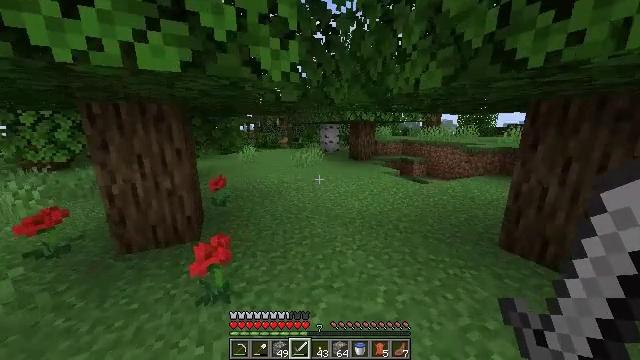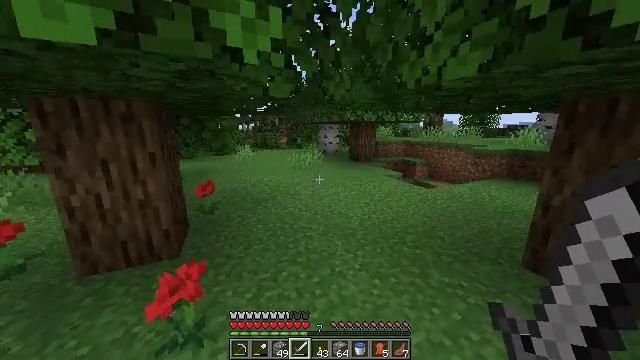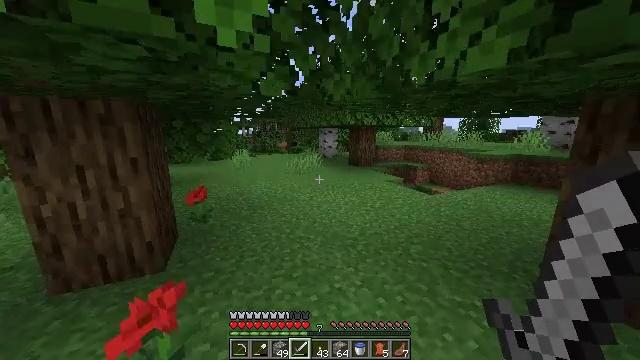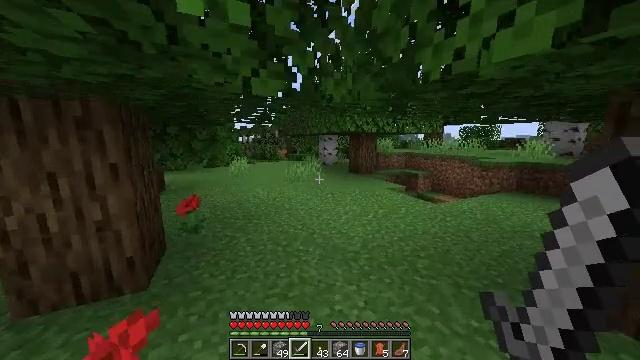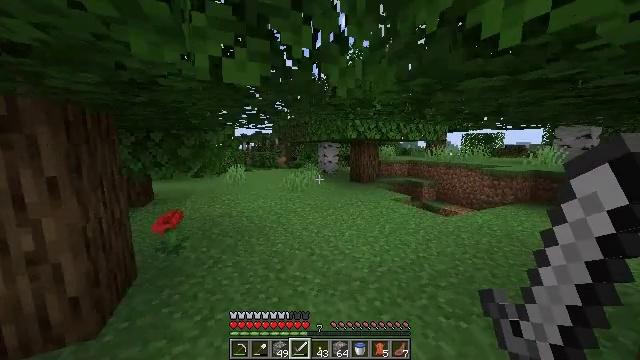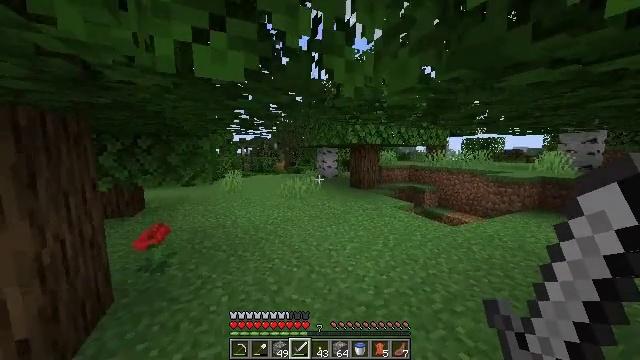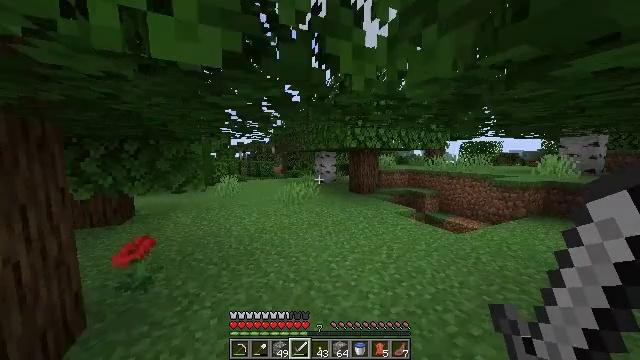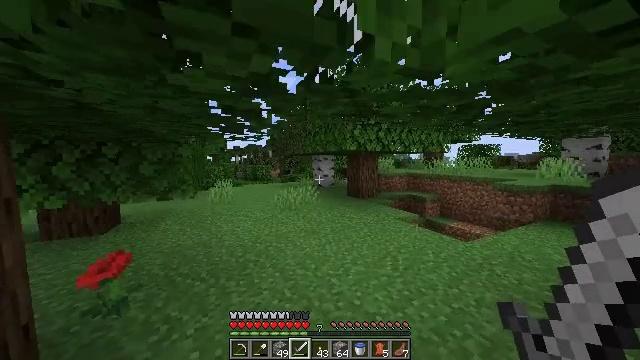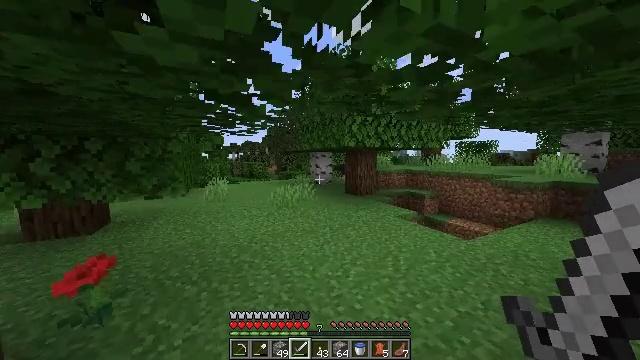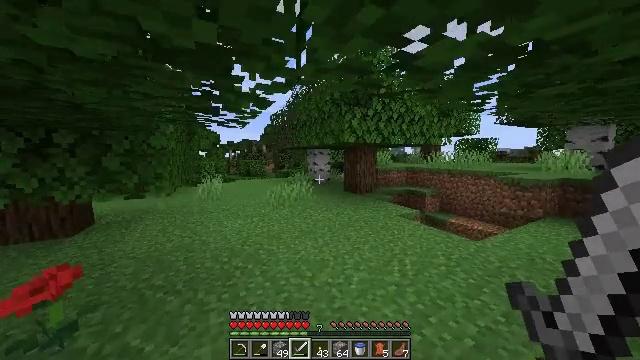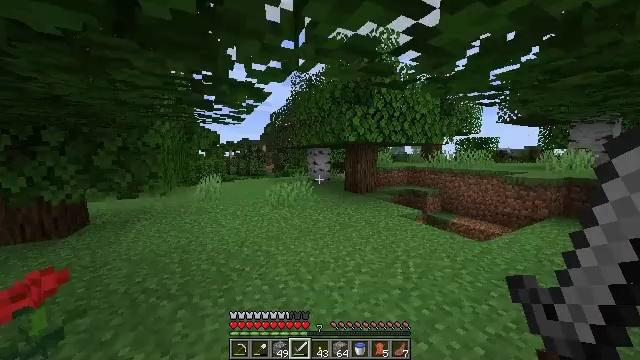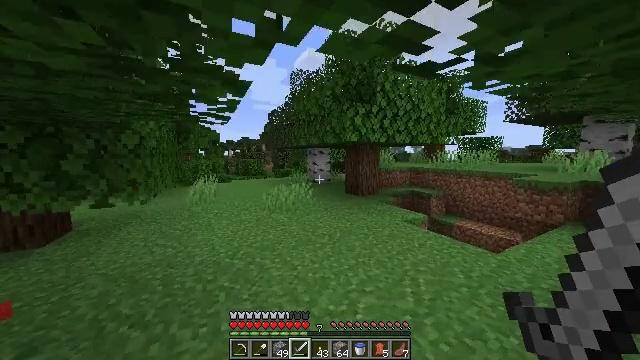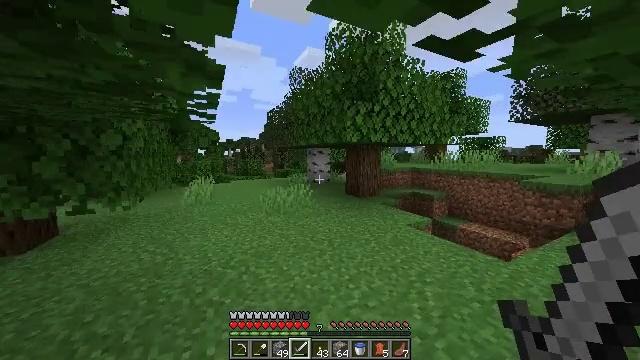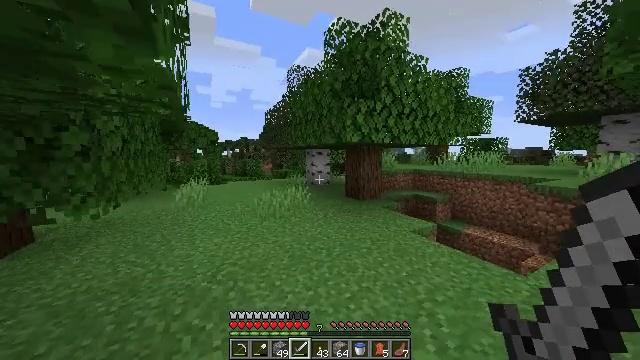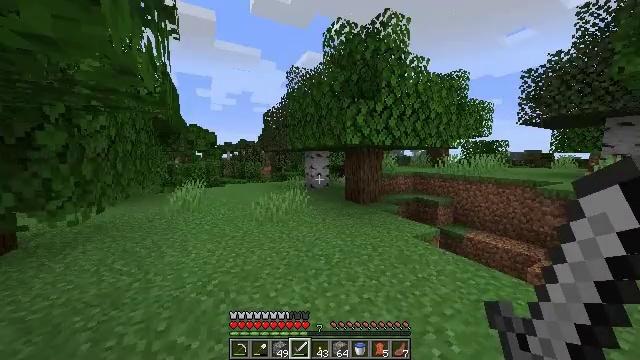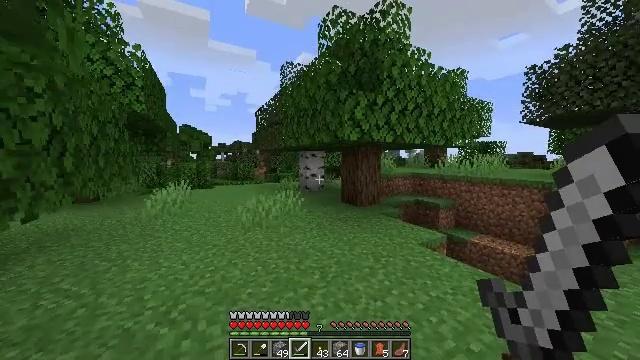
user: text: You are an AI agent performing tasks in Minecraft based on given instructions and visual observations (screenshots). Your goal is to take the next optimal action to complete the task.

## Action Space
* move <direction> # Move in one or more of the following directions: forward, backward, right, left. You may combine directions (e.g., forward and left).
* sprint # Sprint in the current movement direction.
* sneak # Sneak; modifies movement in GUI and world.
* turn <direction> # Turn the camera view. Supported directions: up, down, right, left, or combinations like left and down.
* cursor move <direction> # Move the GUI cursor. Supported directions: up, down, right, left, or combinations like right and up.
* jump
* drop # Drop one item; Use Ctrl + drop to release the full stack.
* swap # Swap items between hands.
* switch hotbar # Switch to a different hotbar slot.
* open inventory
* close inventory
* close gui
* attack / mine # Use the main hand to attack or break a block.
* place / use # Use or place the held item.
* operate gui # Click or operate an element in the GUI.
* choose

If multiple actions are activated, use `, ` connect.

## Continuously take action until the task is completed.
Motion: motion action
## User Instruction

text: Remove a peony from the inventory.
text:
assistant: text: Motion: move forward, sprint
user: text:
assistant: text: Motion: move forward, sprint, turn up
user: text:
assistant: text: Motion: move forward, sprint, turn up
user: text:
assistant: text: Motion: move forward, sprint, turn up
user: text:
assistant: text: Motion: move forward, sprint, turn up
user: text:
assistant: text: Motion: move forward, sprint, turn up
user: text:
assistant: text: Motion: move forward, sprint
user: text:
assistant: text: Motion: move forward, sprint
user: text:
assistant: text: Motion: move forward, sprint
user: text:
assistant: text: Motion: move forward, sprint
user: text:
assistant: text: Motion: move forward, sprint
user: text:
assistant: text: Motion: move forward, sprint
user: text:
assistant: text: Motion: move forward, sprint
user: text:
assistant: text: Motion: move forward, sprint
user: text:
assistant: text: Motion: move forward, sprint, turn right
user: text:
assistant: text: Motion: move forward, sprint
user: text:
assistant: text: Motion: move forward, sprint
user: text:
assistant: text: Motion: move forward, sprint, turn left and down
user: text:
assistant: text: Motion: move forward, sprint, turn left and down
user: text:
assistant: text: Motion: move forward, sprint, turn left and down
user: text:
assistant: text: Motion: move forward, sprint, turn left and down
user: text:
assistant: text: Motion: move forward, sprint, turn left and down
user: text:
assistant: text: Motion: move forward, sprint, turn left and down
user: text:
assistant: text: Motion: move forward, sprint, turn left and down, jump
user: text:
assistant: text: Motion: move forward, sprint, jump
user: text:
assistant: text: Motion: move forward, sprint, jump
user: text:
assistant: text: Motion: move forward, sprint, jump
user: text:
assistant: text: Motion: move forward, sprint, turn right, jump
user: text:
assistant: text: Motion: move forward, sprint, jump
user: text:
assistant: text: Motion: move forward, sprint, jump